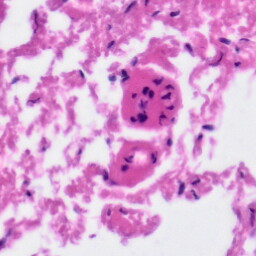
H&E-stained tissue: Tonsil